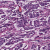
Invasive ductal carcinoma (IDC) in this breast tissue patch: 1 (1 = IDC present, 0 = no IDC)